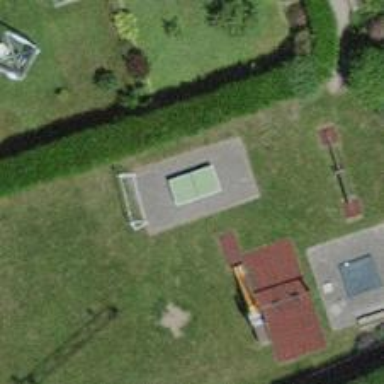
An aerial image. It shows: Pitch designated as leisure land.